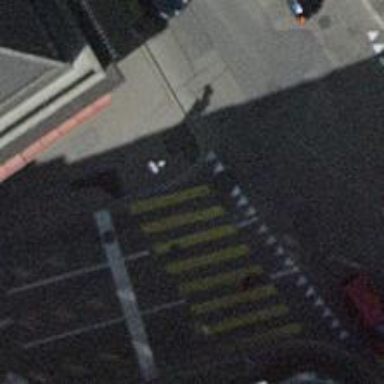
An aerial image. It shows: Kerb barrier.